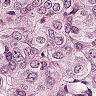
Metastatic tissue present: yes